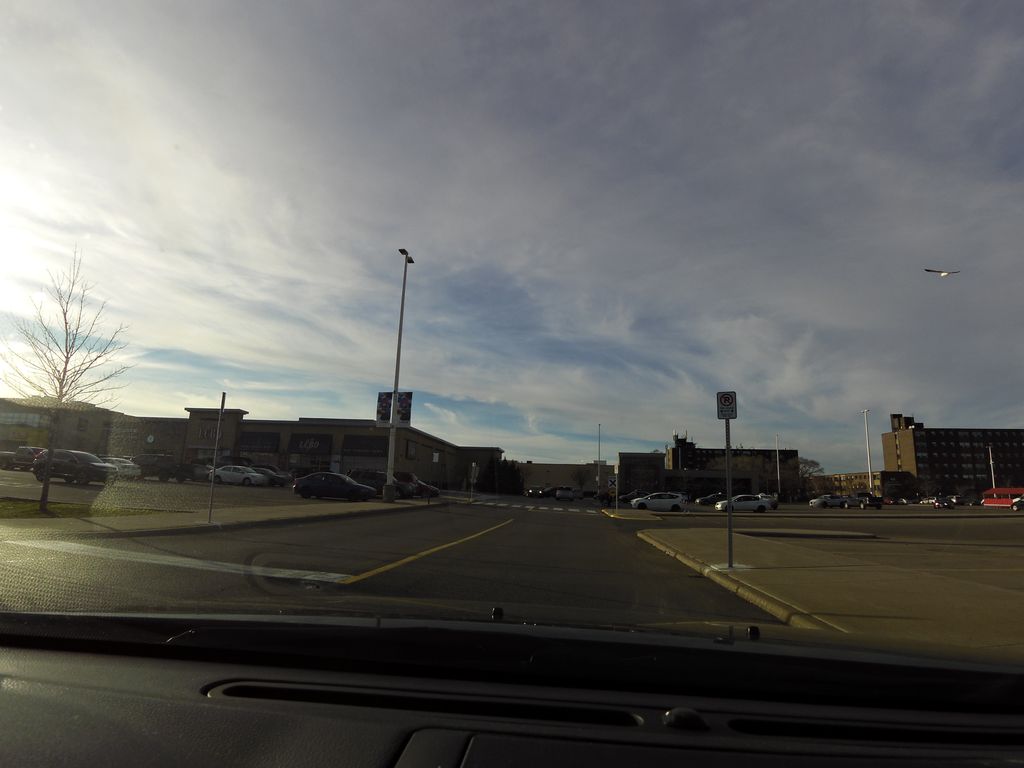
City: hamilton